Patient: sex M, age 65
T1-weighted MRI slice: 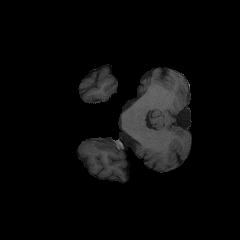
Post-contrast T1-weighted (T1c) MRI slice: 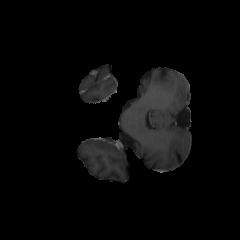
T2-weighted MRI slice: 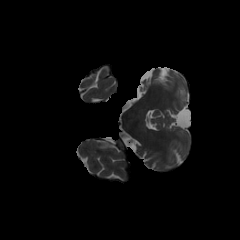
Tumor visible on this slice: no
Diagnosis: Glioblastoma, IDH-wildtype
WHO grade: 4